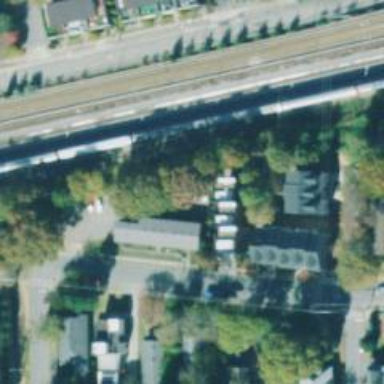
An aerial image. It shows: Abandoned railway yard.